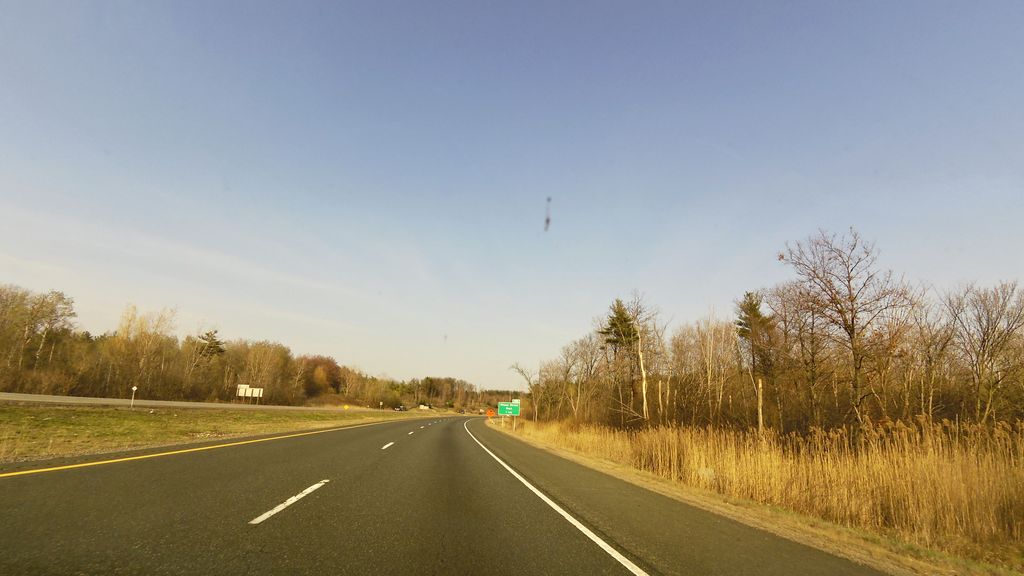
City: hamilton